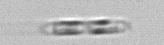
Label: Cerataulina_pelagica